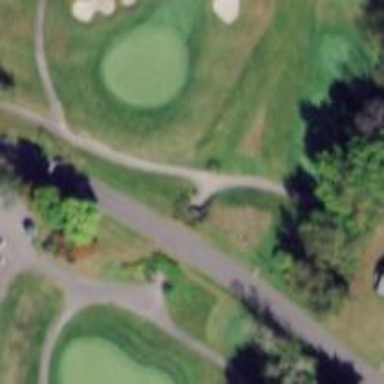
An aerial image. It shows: Pathway for golfing.